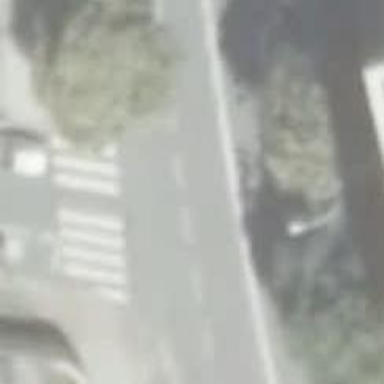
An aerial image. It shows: Crossing for cyclists.